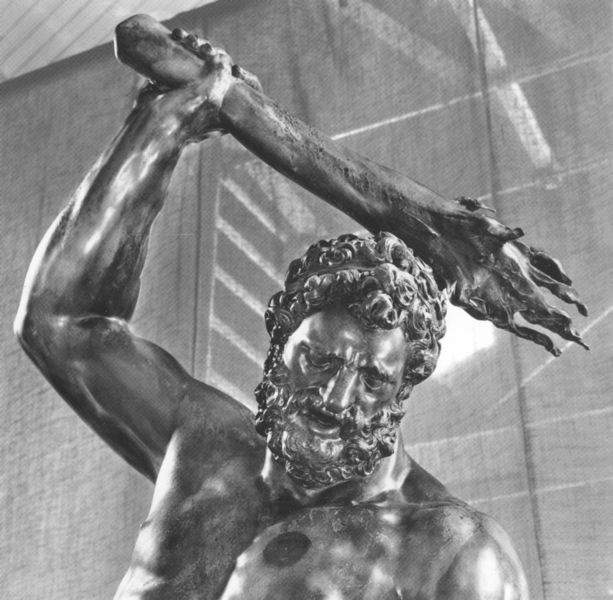
Titel: Herkulesbrunnen in Augsburg
Künstler: Adriaen de Vries
Standort: Augsburg (EU - D - B)
Schlagwörter: akt, feuer, kampf, mann, nackt, brust, grau, licht, mund, nase, blick, bart, arm, augen, böse, stein, hals, vorhang, figur, haare, locken, renaissance, skulptur, statue, gewalt, muskeln, finster, metall, bronze, foto, gerüst, moses, schwarzweiß, schlag, schläger, zeus, griechisch, erhoben, wut, herkules, keule, schlagen, fackel, italienisch, hauen, brutalität, detailansicht, mnn, halbgott, schwarz-weiß-foto, itelien, +bronze, zuschlagn, aushohlen, gart